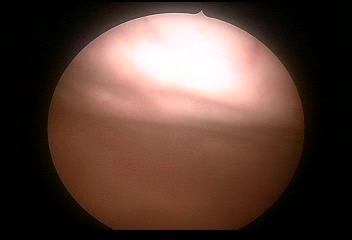
Modality: WLC
Class: Normal mucosa
Bladder cancer association: No